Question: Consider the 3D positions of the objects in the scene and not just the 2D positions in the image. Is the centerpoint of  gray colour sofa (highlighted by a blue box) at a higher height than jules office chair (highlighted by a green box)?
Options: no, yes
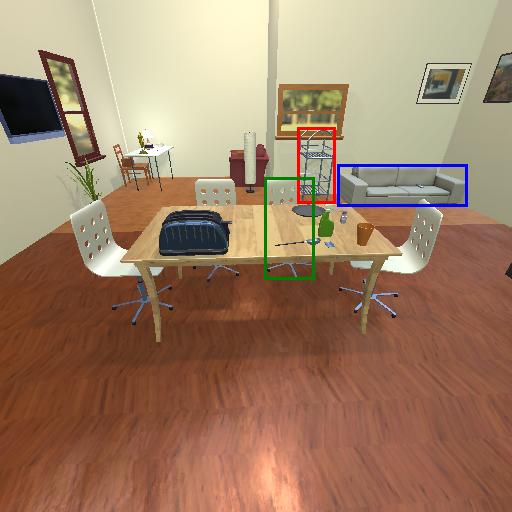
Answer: no